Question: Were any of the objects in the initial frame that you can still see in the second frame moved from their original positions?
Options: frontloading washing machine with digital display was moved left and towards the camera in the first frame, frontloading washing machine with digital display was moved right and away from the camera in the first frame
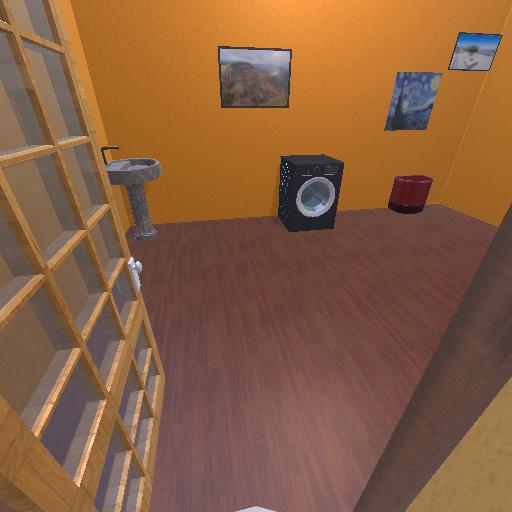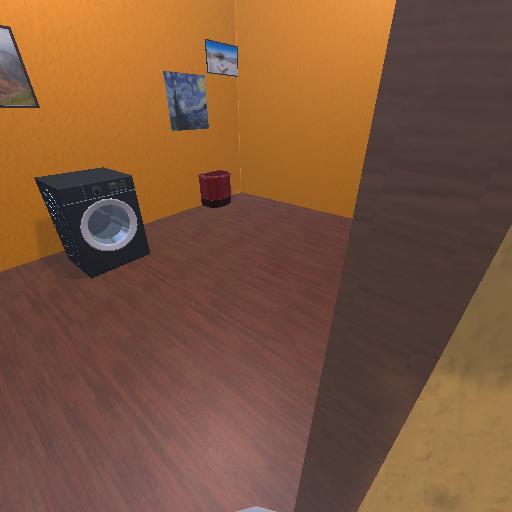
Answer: frontloading washing machine with digital display was moved left and towards the camera in the first frame